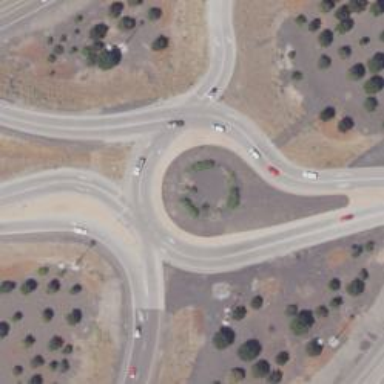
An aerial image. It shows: Roundabout on trunk highway.